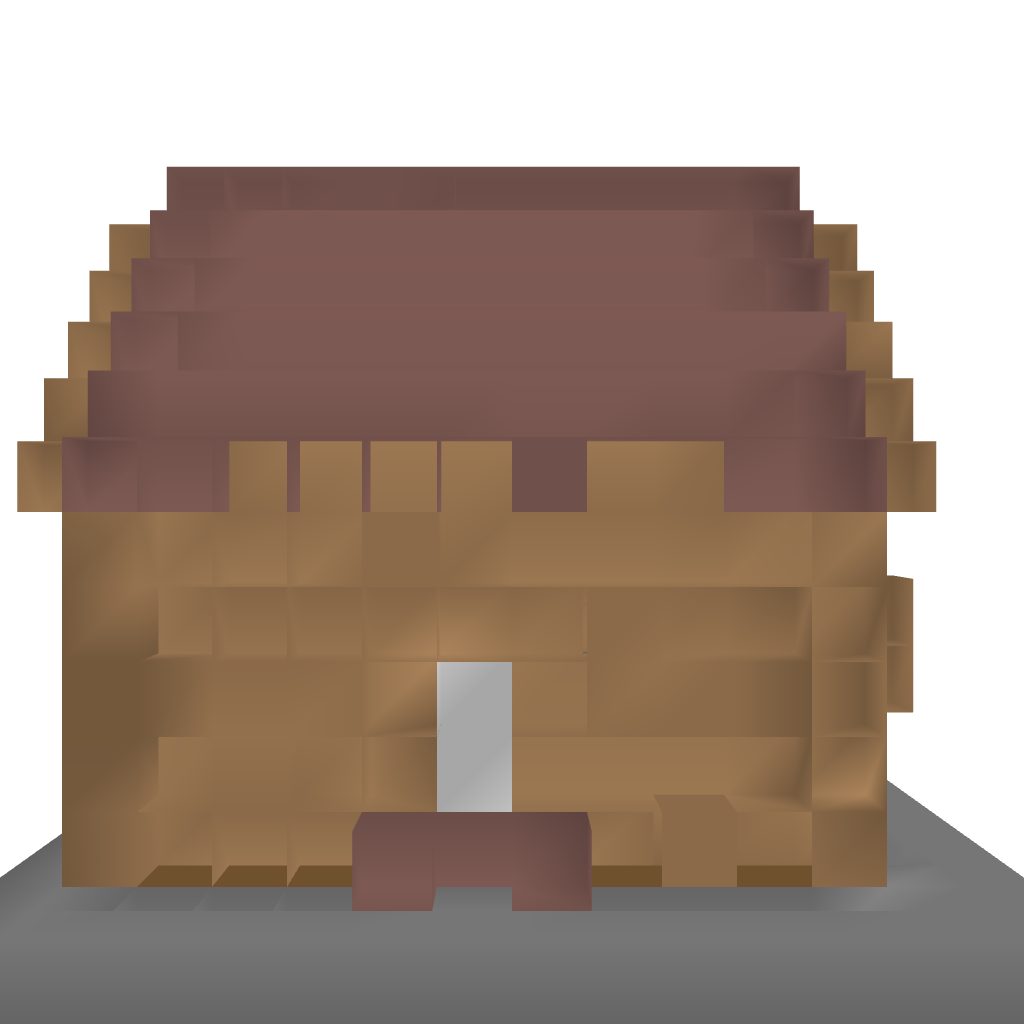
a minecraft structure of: Small Cabin House bad low quality